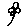
Label: flower